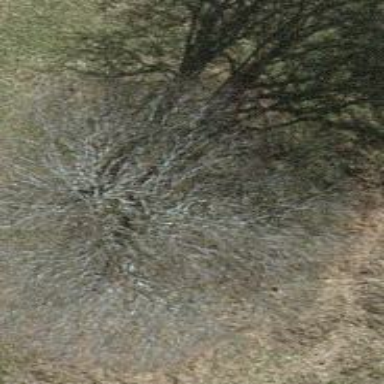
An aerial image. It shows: Beautiful tree in nature.